Question: Suppose i have a matrix 'A' of 'n*n' and want to fill entries diagonally.
First i want to fill main diagonal then the diagonal above the main diagonal and up to so on.
Then diagonal below the main diagonal

First i want to fill main diagonal that is in 'red' color, then the diagonal above it that is in 'green' color, then diagonal below main diagonal that is in 'purple' color.
Then main concept is after then main diagonal is filled i want to fill the diagonal above it ,then below it, then above it, the below it until matrix is filled.
Suppose i have entries '1-64' that i want to fill diagonally.
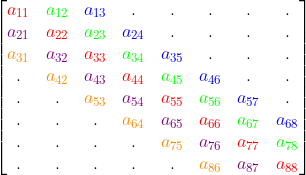
Answer: Considering there is no language or information about your matrix set up...
A good strategy would be:
- As always check for nulls and IOO exceptions on your own.
1. Starting at [0,0] fill in the first diagonal line using a loop. (a11, a22, ...)
2. Loop with condition row/col < dimension, since it's an n*n
3. Two more loops inside previous loop. The first loop should do another diagonal line above the first (a12, a23 ..). The second loop should do the diagonal line below it...
Here's something I ran quickly. Hope it helps.
NOTE: Where it says is where you need to change your cell to do whatever you need. I would assume you're using objects that would change color..?
'''
package temp;
import java.util.Arrays;
public class DiagFiller {
private int dimension;
public DiagFiller(int dimension){
int[][] matrix = new int[dimension][dimension];
// Initialize your array cells.
for(int row = 0; row < matrix.length; row++){
for(int col = 0; col < matrix[row].length; col++){
matrix[row][col] = 0; // Initialize matrix value here
}
}
// For middle initial diagonal
for(int row = 0; row < dimension; row++){
for(int col = 0; col < dimension; col++){
if(row == col){
// Do something to this cell.
}
}
}
// For filling rest of matrix
for(int i = 1; i < dimension*2; i++){
// Loop for above diagonals.
int row = 0;
int col = i;
while(col < dimension){
matrix[row][col] = i; // Do something to above diagonal.
row++;
col++;
}
// Loop for below diagonals.
row = i;
col = 0;
while(row < dimension){
matrix[row][col] = i; // Do something to below diagonal.
row++;
col++;
}
}
// Print your array cells.
for(int row = 0; row < matrix.length; row++){
for(int col = 0; col < matrix[row].length; col++){
System.out.print(matrix[row][col] + " ");
}
System.out.println();
}
}
public static void main(String args[]){
DiagFiller df = new DiagFiller(8);
}
'''
}